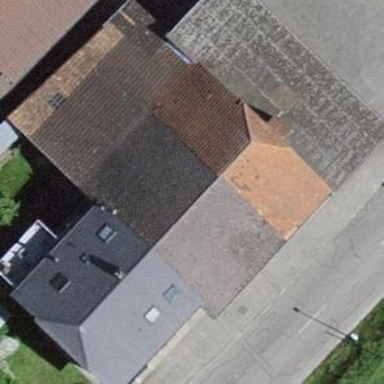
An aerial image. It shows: Farm building.